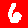
Digit: 6